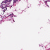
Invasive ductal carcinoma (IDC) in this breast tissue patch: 0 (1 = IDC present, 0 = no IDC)